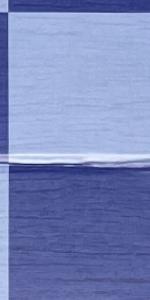
Label: Empty